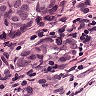
Metastatic tissue present: yes